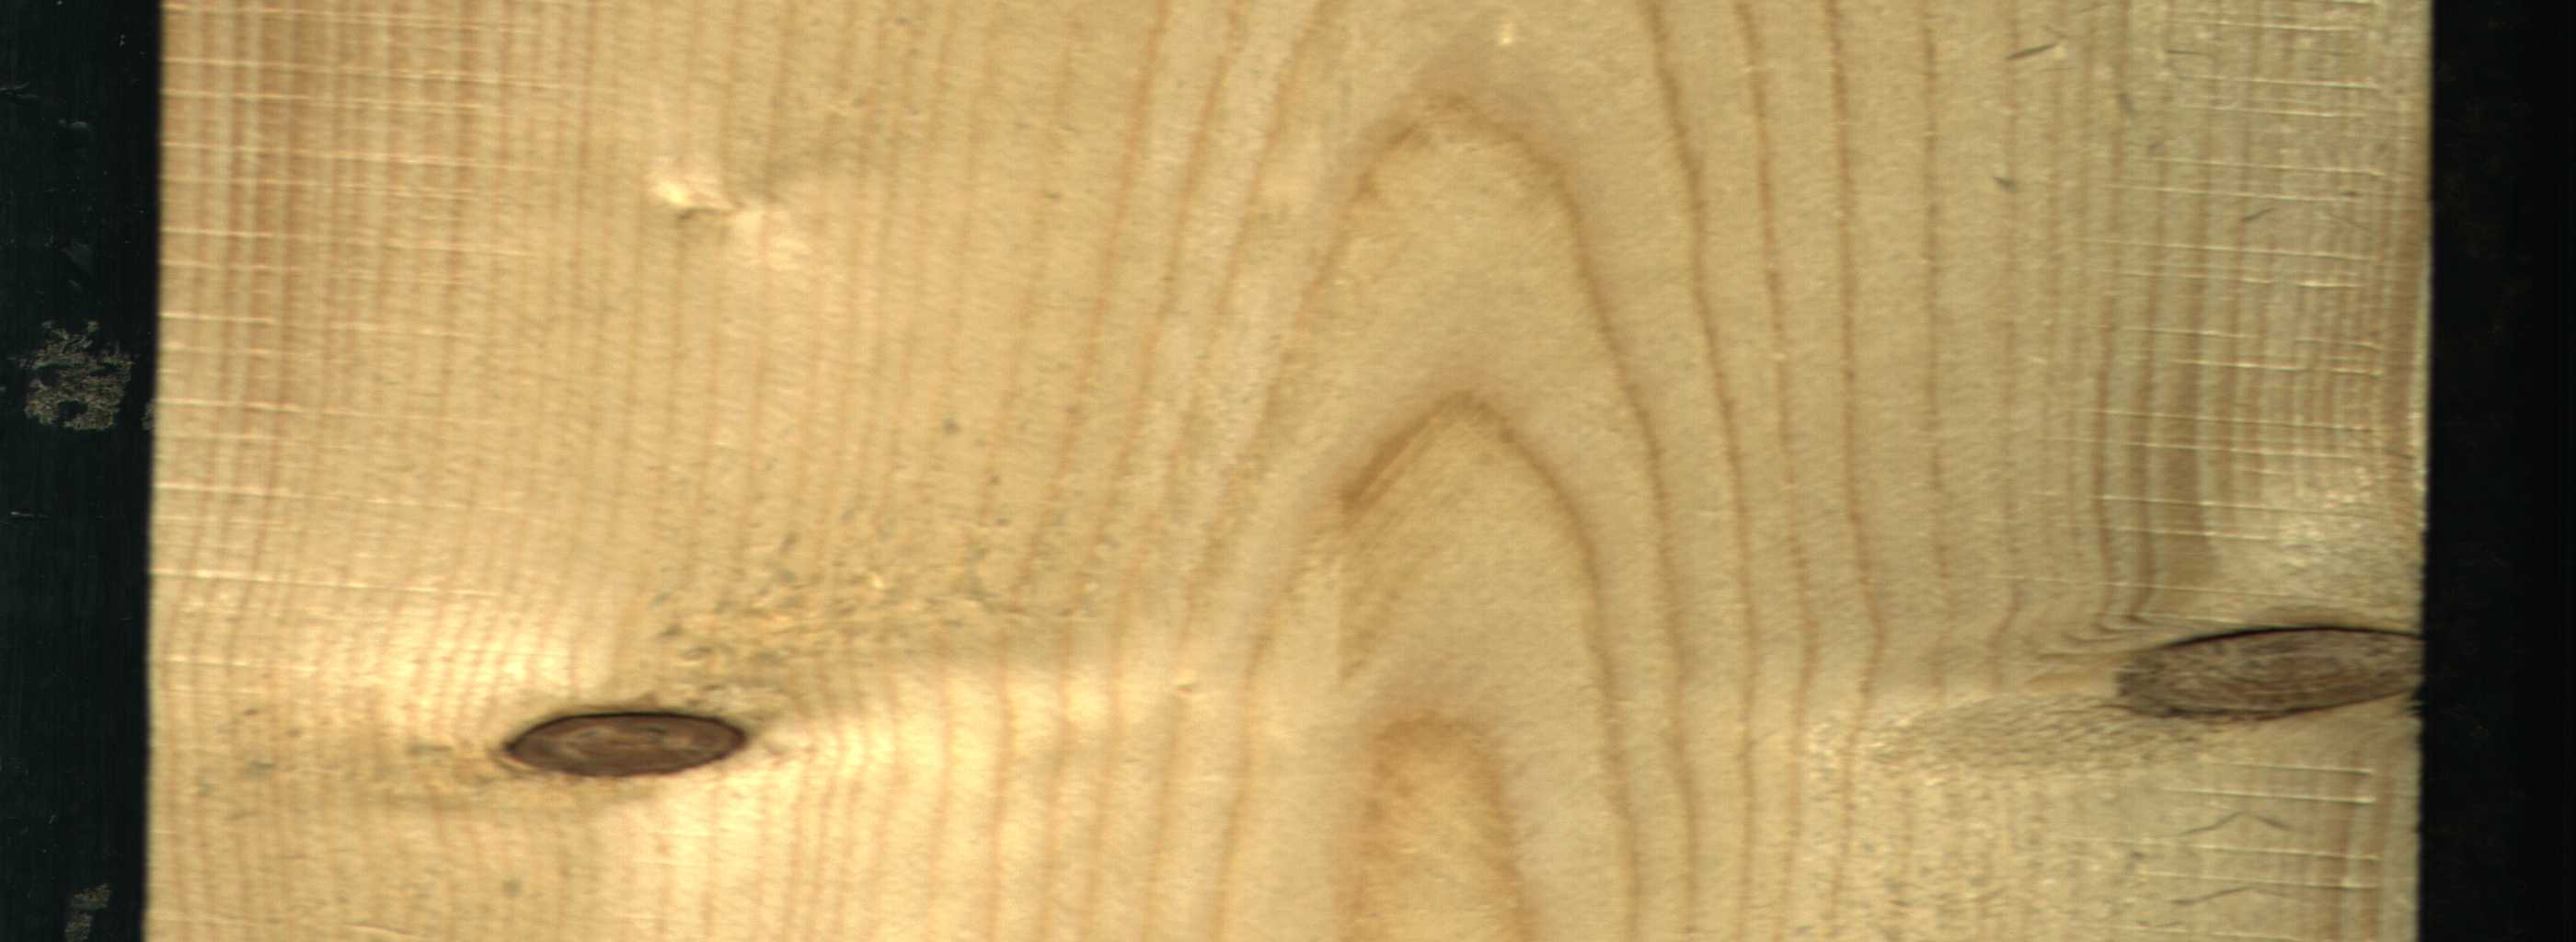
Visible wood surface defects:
Live_Knot
Live_Knot